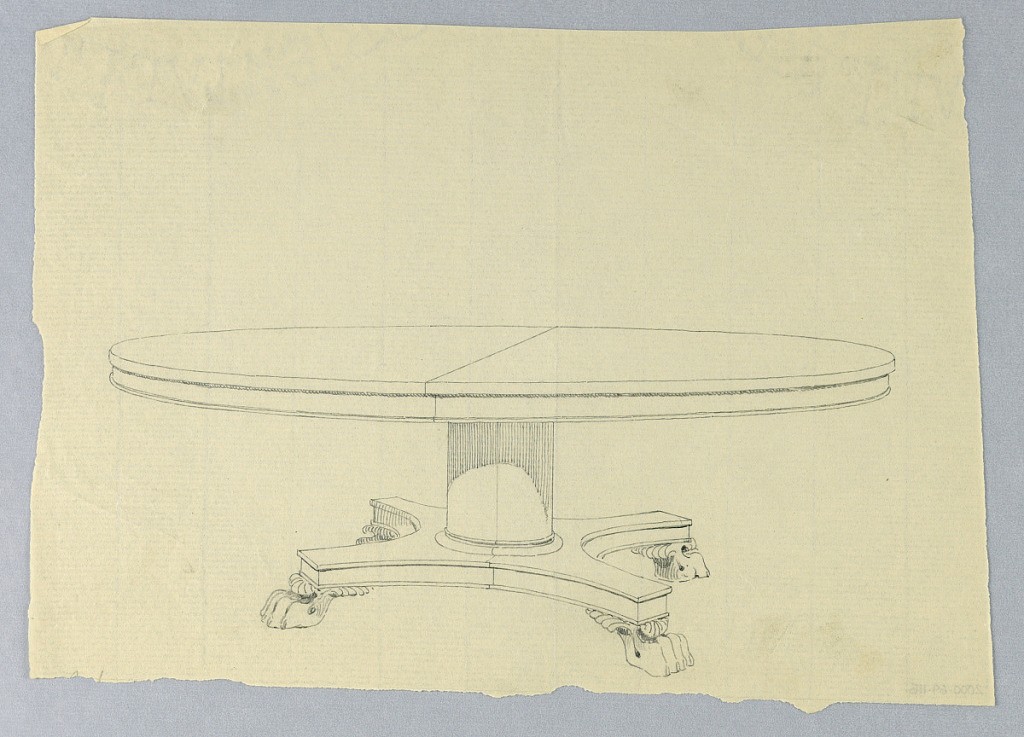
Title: Design for a Round Table on Column-Like support
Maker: A.N. Davenport Co.
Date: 1900–05
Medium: graphite on thin, cream paper
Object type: Drawing
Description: Round molded and beaded table top raised on plain column-like support sitting on molded base termination in molded and carved animal-paw feet.